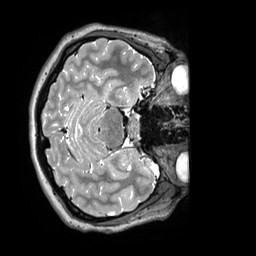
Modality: T2w
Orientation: axial
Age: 24
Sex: female
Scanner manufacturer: siemens
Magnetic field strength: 3 T
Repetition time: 3.2 s
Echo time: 0.408 s